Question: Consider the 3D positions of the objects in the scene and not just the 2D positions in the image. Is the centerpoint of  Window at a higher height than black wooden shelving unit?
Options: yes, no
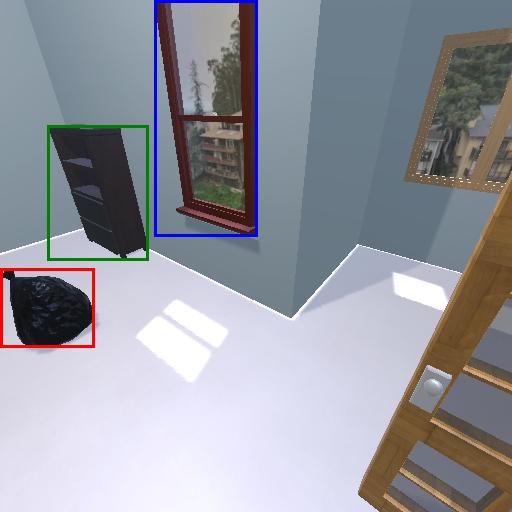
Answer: yes